Interaction volume radius: 5 \u00c5
Interaction volume height: 15 \u00c5
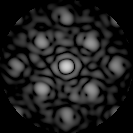
Disorder parameter: 0.3388